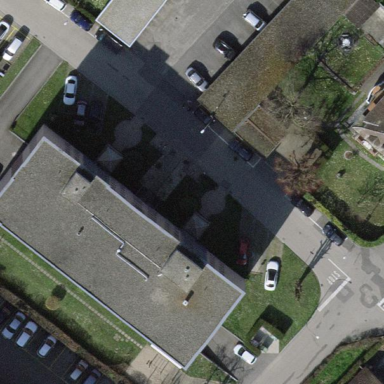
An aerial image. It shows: Group of garages.